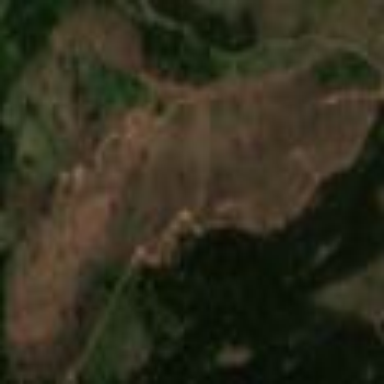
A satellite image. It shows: Clearcut area designated for logging.